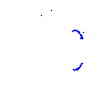
Particle: proton